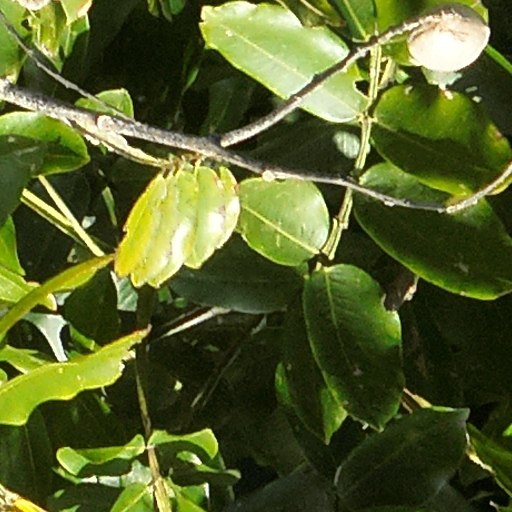
Species: Dipteryx oleifera
GBIF accepted scientific name: Dipteryx oleifera
Crown area (m\u00b2): 721.808